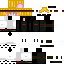
A female human skin with dark skin, wearing brown helmet dressed in a yellow hoodie and black pants, featuring a closed mouth.